Question: I have a graph like this <URL>
Now on plotHover i can see the selection of the bar.How to get a dialog to automatically appear on plotHover or as soon as we focus on it.?
Dialog like this
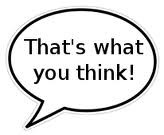
Answer: Use technique from this example (click enable tooltip below the chart to see the tooltip on hover) <URL>
If the tooltip is really suppose to look like the one you've pasted it is simple matter of styling with css.